Question: I need to create a 40x40 matrix and color each cell manually like below.

I think that i can make it with 40*40=160 labels on a form application and color them one by one but it isn't very effective. What's the best practice for this. Maybe ColorMatrix?
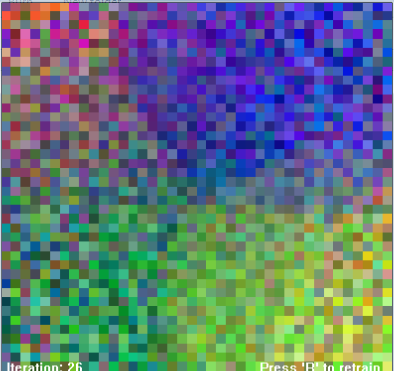
Answer: This is a complete, but simple, Windows Forms app.
This is probably the most straight forward way. Consider the fact that I'm not grabbing the colors from a matrix, but you get the idea, it has the way you in the code.
'''
using System;
using System.Collections.Generic;
using System.ComponentModel;
using System.Data;
using System.Drawing;
using System.Linq;
using System.Text;
using System.Windows.Forms;
namespace WindowsFormsApplication1
{
public partial class Form1 : Form
{
public Form1()
{
InitializeComponent();
}
protected override void OnPaint(PaintEventArgs e)
{
base.OnPaint(e);
for (int x = 0, y = 0; x + y != (this.Width + this.Height); x++)
{
var color = Color.Red;
if (x % 2 == 0 && y % 2 != 0) { color = Color.Blue; }
e.Graphics.FillRectangle(new SolidBrush(color), x, y, 1, 1);
if (x == this.Width)
{
x = -1;
y++;
}
}
}
}
}
'''